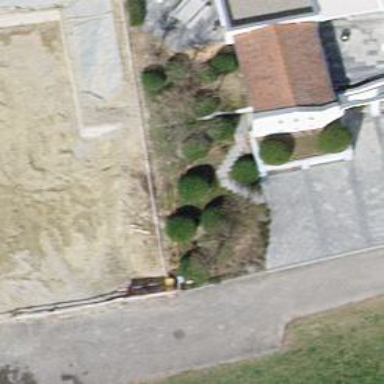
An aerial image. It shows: Shrub in its natural environment.